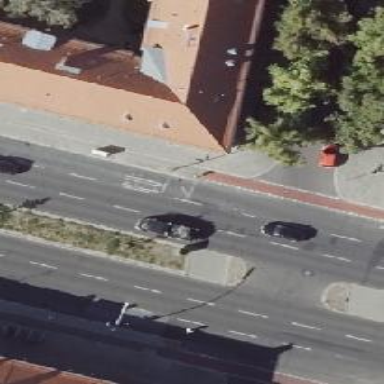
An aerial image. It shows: Uncontrolled road crossing with pedestrian island.